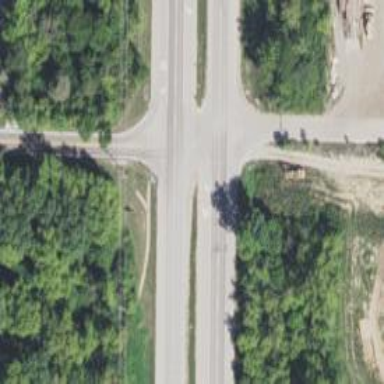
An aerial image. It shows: Stop road.